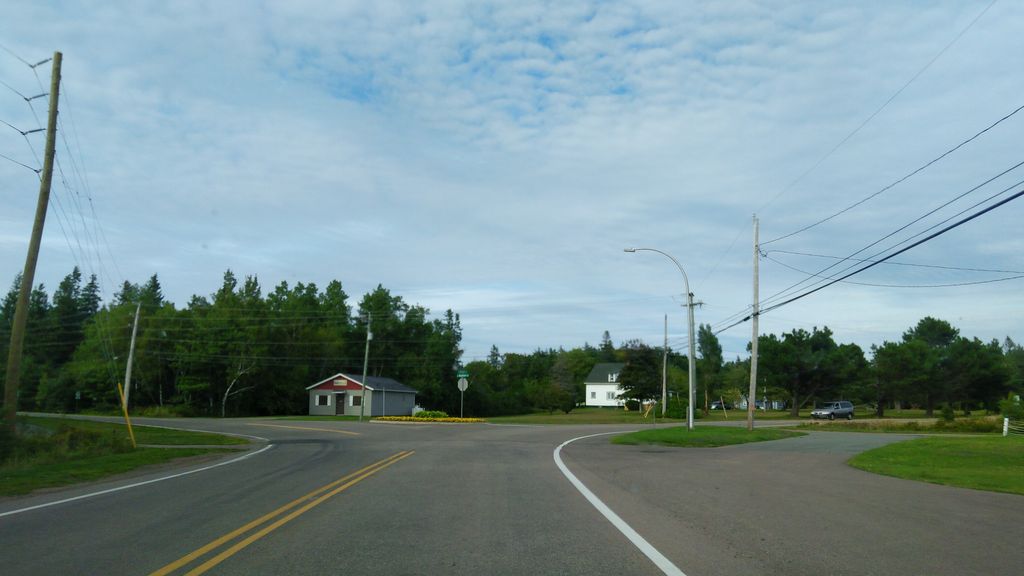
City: charlottetown